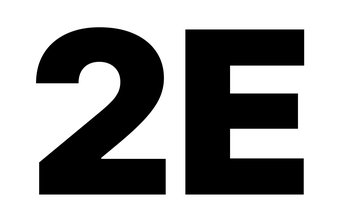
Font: Inter_Black